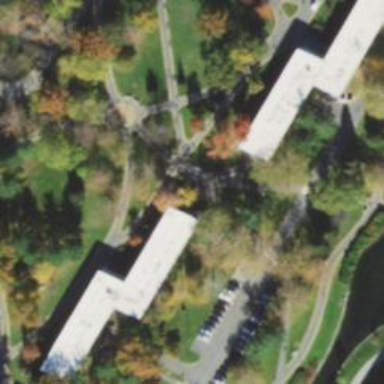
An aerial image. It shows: Dormitory building.